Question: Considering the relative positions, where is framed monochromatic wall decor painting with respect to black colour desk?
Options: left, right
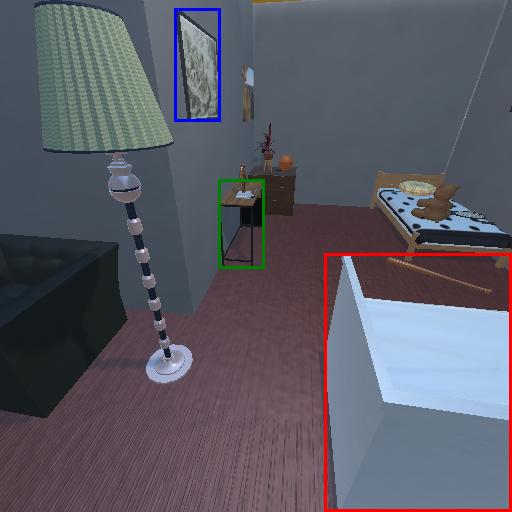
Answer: left